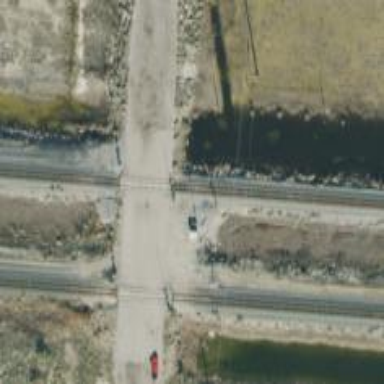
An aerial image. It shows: Level crossing along the railway.